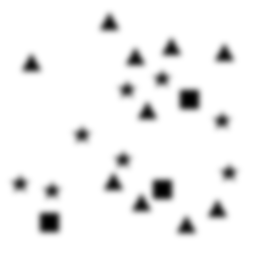
Squares: 3
Triangles: 10
Stars: 8
Total shapes: 21